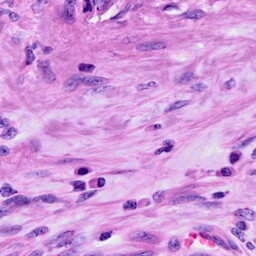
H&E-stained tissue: Cervix